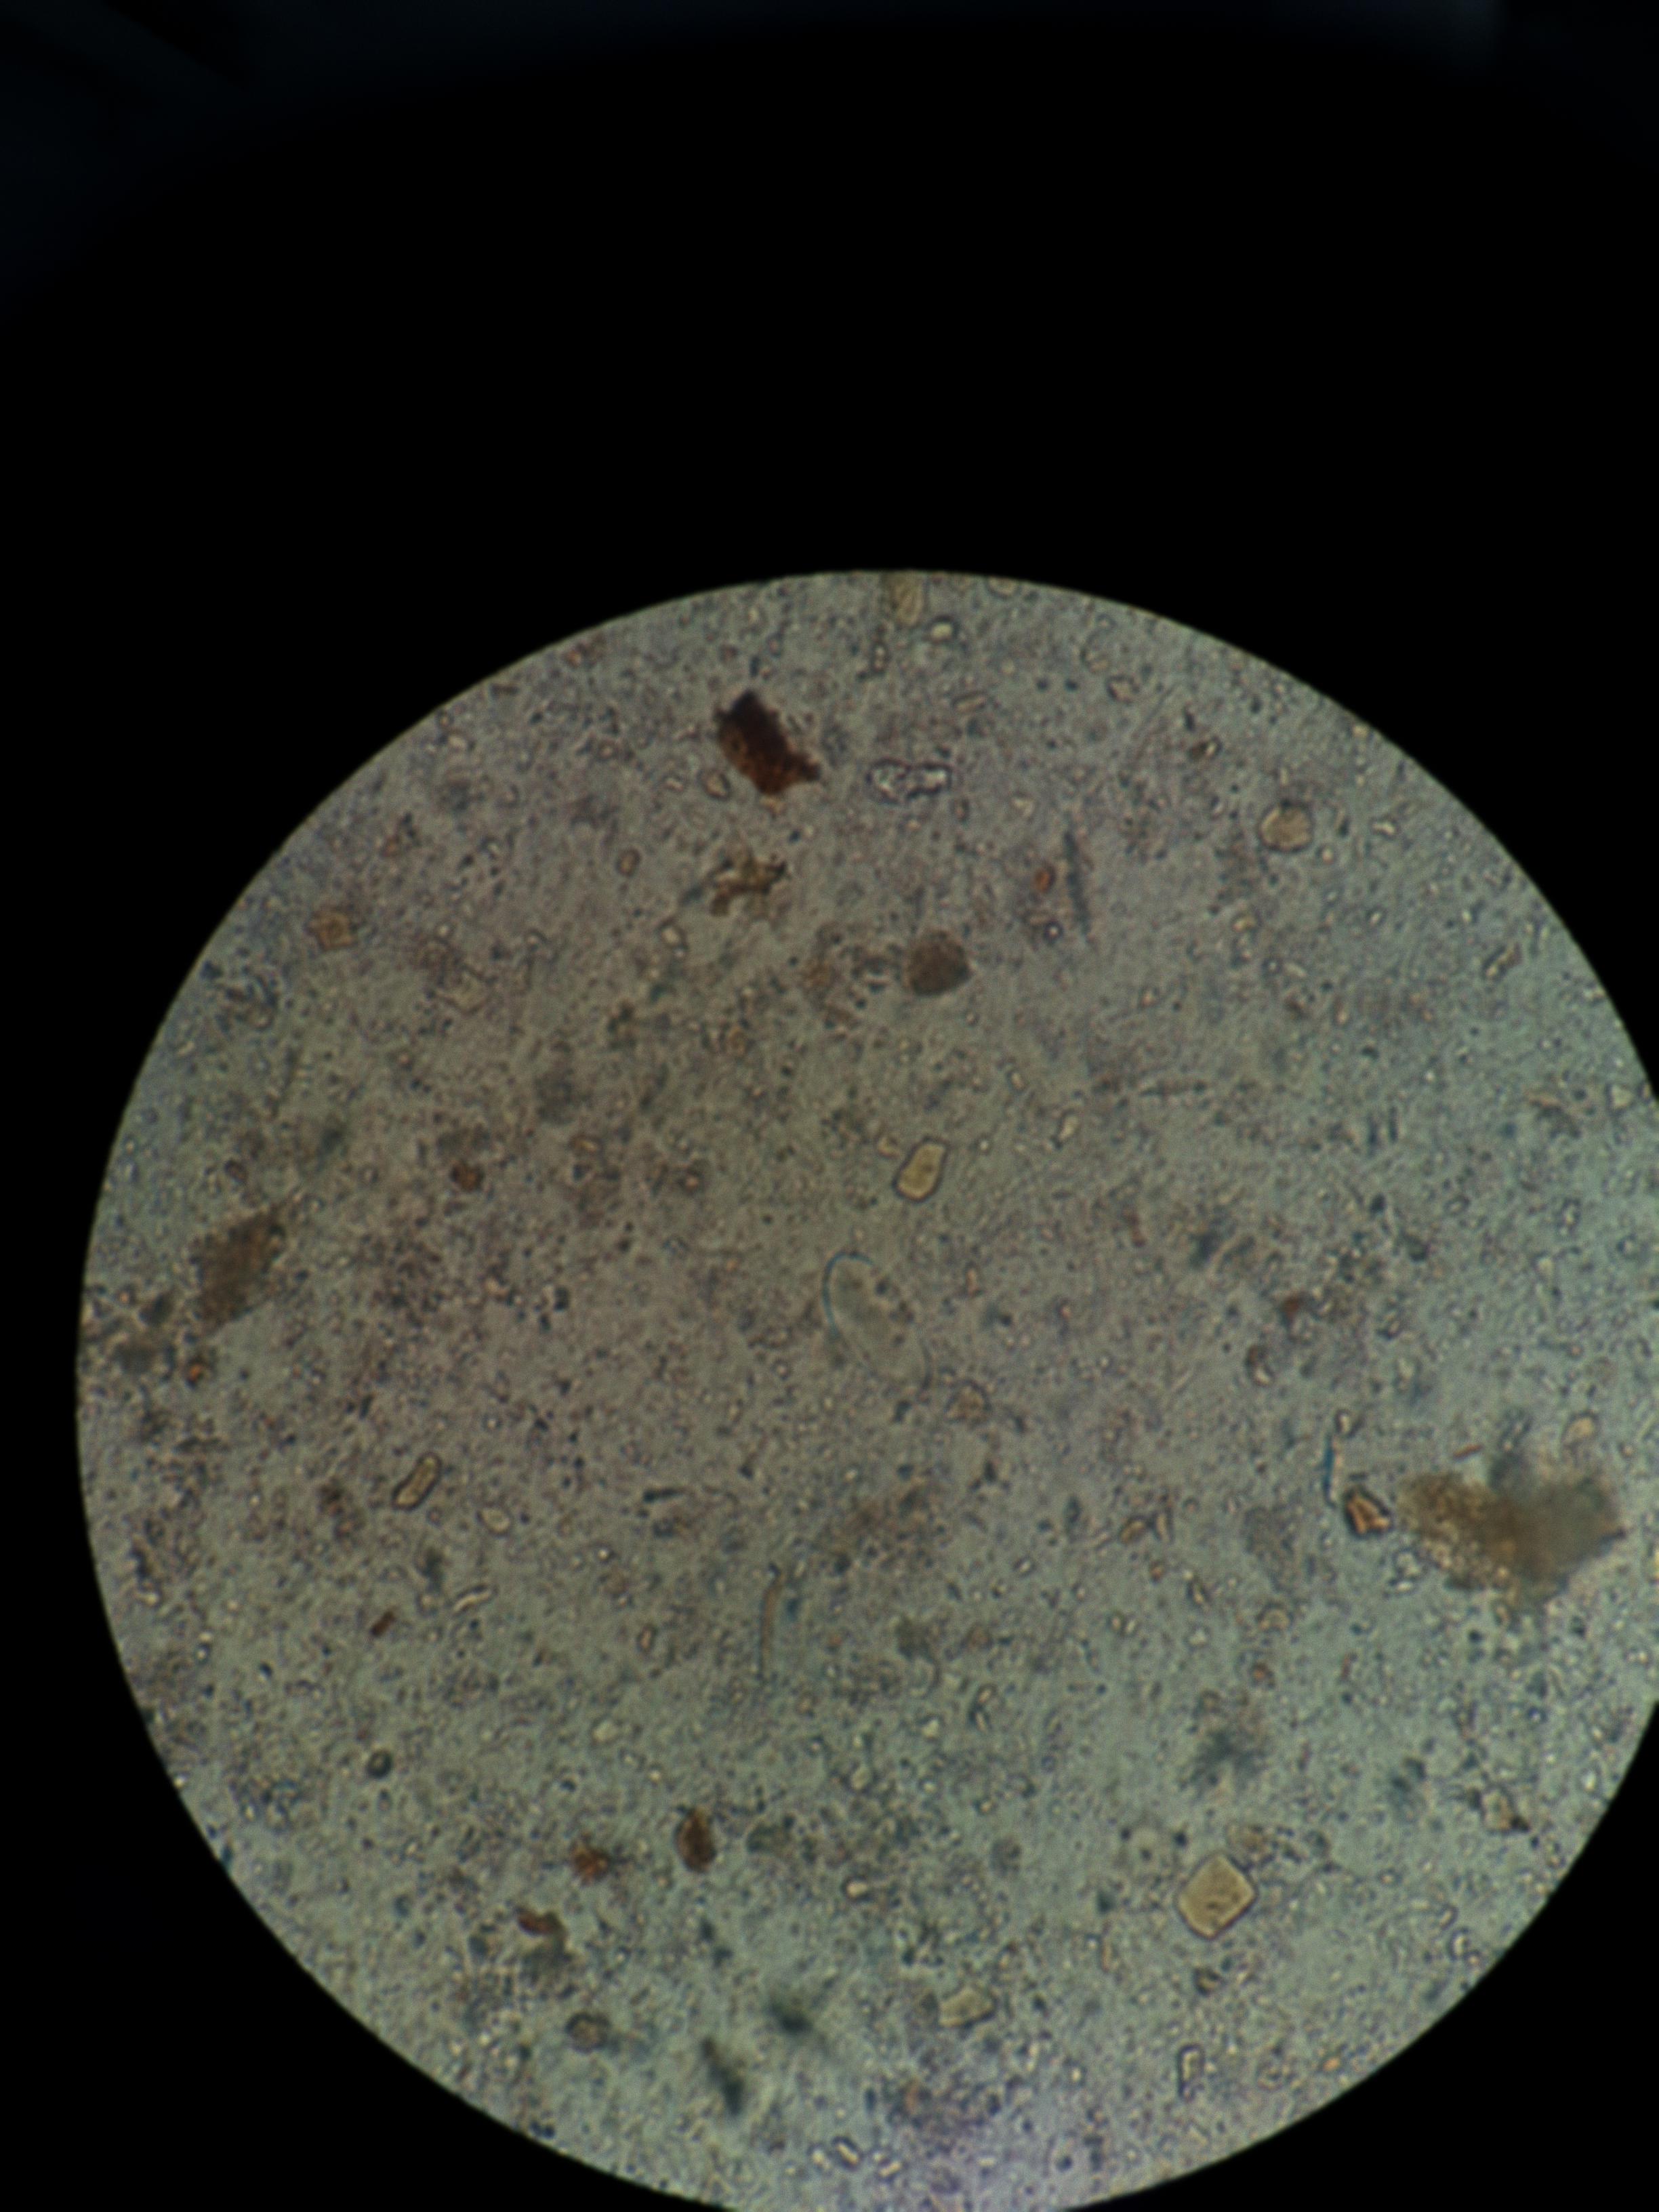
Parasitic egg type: Enterobius vermicularis